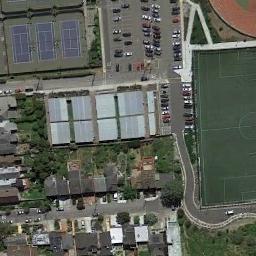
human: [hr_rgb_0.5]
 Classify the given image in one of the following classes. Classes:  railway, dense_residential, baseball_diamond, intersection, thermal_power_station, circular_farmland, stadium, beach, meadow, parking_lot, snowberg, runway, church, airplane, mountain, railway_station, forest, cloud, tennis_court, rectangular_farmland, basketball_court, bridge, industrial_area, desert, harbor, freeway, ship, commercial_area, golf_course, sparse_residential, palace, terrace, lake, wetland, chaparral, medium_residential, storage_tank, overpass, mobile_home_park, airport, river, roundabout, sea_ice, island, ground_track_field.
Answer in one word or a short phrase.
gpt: tennis_court